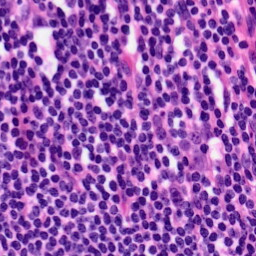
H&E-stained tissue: Pancreatic